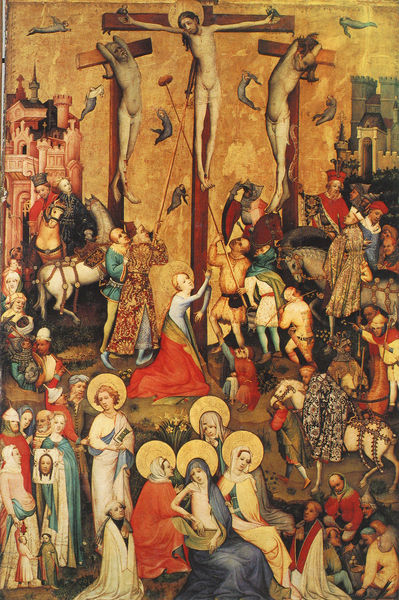
Titel: Der große Kalvarienberg
Künstler: Westfälischer Meister in Köln
Institution: Köln, Wallraf-Richartz-Museum
Schlagwörter: berg, himmel, frauen, menschen, stadt, holz, hüte, rot, schloss, tuch, johannes, tod, gewand, gold, drei, gotik, pferd, reiter, turm, engel, soldaten, zinnen, burg, kreuz, verbrecher, römer, heiligenschein, kreuze, christus, jesus, kreuzigung, mittelalter, lanzen, heilige, speer, jünger, maria, magdalena, jerusalem, schwamm, ikone, stifter, juden, schächer, folter, judas, golgatha, sünder, glorien, nazissen